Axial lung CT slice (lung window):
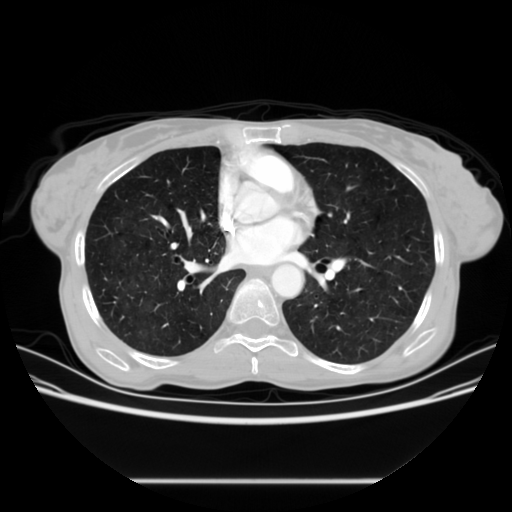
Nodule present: no